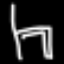
Label: chair